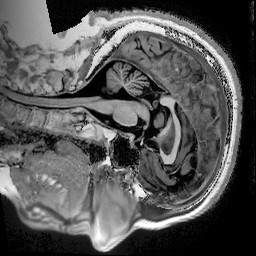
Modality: T1w
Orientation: sagittal
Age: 60
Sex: male
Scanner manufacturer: siemens
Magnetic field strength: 3 T
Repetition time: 5 s
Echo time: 0.00298 s